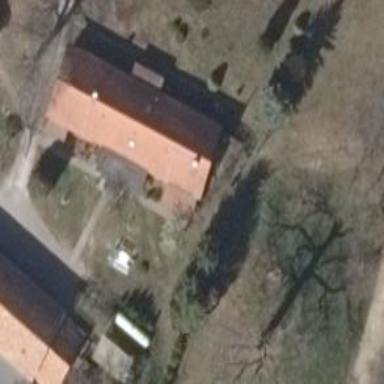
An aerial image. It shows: Residential building with gabled roof.